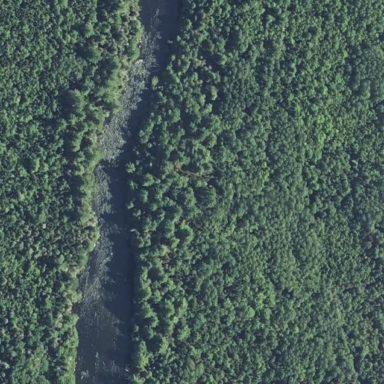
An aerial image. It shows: Rapids in the waterway.